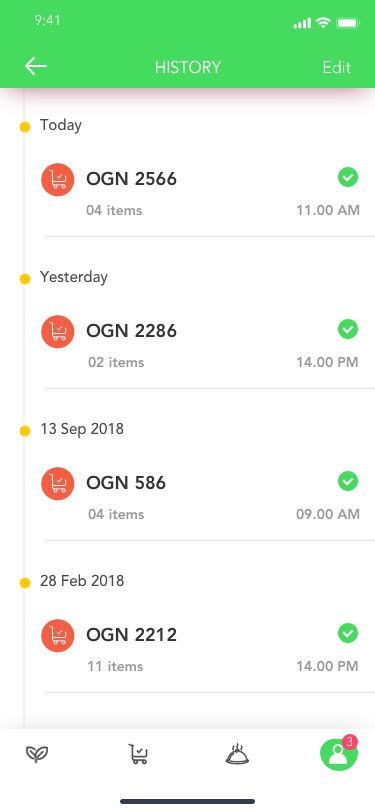
Text in this UI design:
Today
A
OGN 2566
11.00 AM
04 items
Yesterday
A
OGN 2286
14.00 PM
02 items
13 Sep 2018
A
OGN 586
09.00 AM
04 items
28 Feb 2018
A
OGN 2212
14.00 PM
11 items